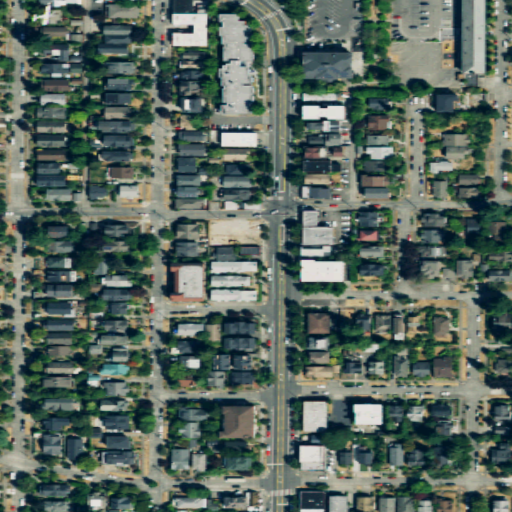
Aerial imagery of ridge(s) in Washington named Phinney Ridge containing medium intensity development, high intensity development, and low intensity development